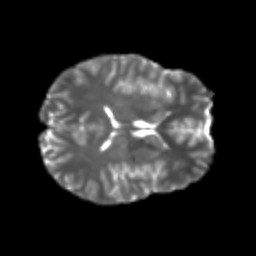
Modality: T2w
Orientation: axial
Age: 25
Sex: male
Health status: healthy
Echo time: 0.074 s